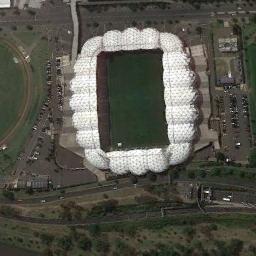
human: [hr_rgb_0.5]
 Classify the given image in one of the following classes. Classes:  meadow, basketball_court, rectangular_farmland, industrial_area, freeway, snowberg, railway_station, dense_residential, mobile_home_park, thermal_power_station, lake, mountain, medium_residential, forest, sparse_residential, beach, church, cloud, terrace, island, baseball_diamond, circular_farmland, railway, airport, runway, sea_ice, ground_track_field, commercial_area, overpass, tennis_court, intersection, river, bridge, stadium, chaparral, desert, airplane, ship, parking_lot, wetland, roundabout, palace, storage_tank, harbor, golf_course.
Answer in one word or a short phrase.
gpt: stadium